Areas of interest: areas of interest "Car Dealership"
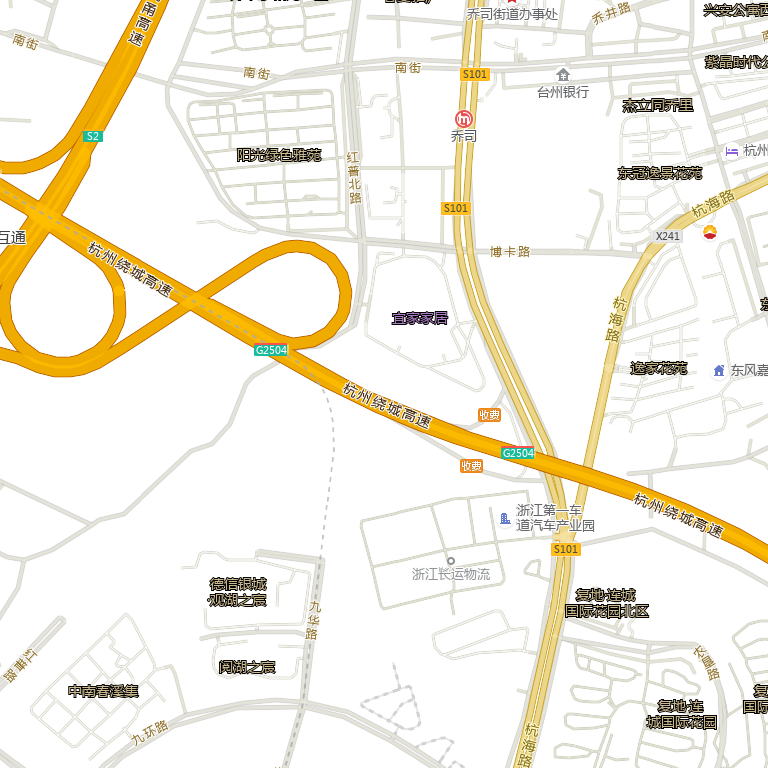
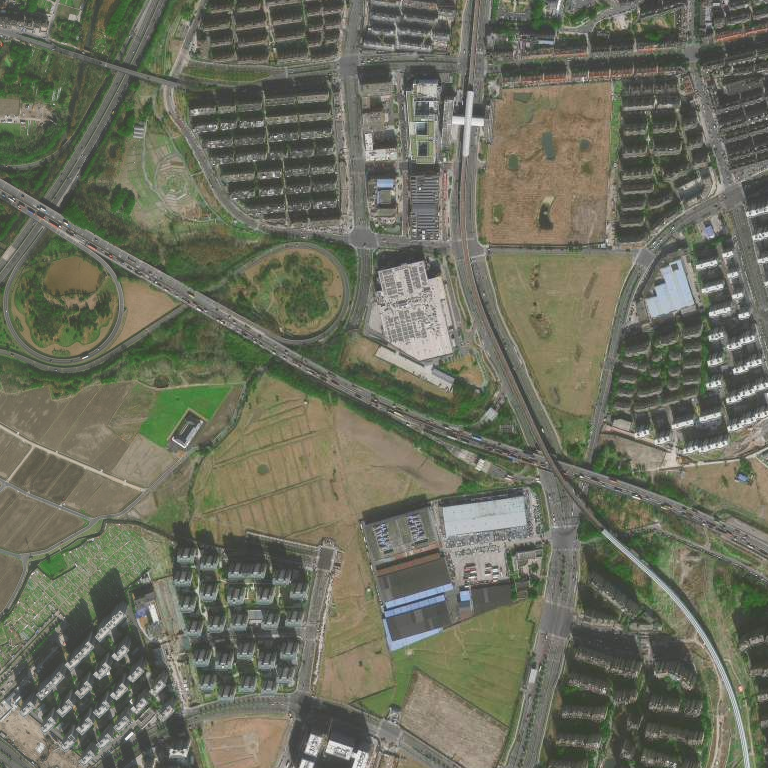